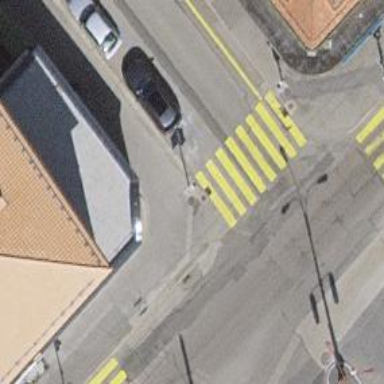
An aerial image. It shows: Crossing with zebra traffic signals.